Question: In my context, customers are making request and that request are saved in database. For each month, i would like to count the number of requests for each month, so I've tried that :
'''
Select COUNT(EveLngId) as NbreIncidentPrisEnDirect
FROM T_Evenement as TE inner join T_Historique on HisLngEveId = EveLngId, T_Param as TPA
WHERE EveLngDosId = 1062
And EveLngBibId = 268
And HisLngBibId = 267
And ParStrIndex = 'RES'
And TE.EveLngResponsableId = TPA.ParLngId
And EveDatRedaction = EveDatRealisation
And year(EveDatRedaction) = '2013'
group by MONTH(EveDatRedaction)
'''
And I get that result :

So as you see, for that year (2013) I don't have the values for each month, Why ? Because for some of them, the value is 0. There is a way to display the value for each month even if the value is 0 ?
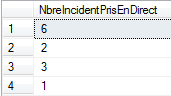
Answer: The best solution would be to create a calendar table and 'JOIN' your data. Otherwise, you will need to create a table:
'''
SELECT 1 AS month, 2013 AS year
UNION ALL
SELECT 2, 2013
UNION ALL
SELECT 3, 2013
UNION ALL
SELECT 4, 2013
...
'''
and 'JOIN' it with your query.